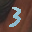
Label: 3